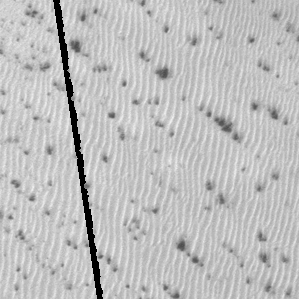
Label: frost